Field crop: tomato
Growth stage: 2
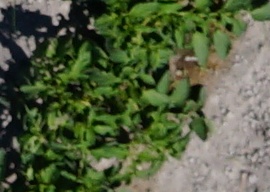
Species: tomato